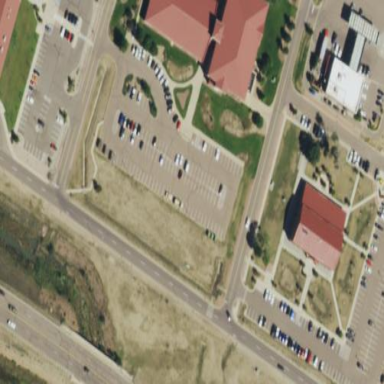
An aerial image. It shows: Road serving as parking aisle.